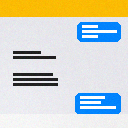
Screen state: on